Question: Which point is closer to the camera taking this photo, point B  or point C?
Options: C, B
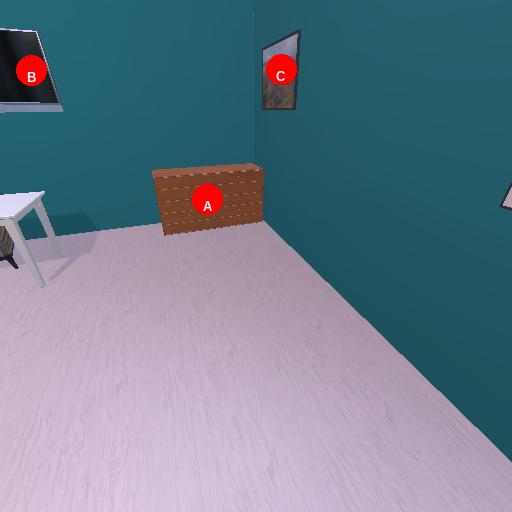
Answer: C